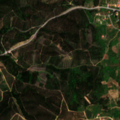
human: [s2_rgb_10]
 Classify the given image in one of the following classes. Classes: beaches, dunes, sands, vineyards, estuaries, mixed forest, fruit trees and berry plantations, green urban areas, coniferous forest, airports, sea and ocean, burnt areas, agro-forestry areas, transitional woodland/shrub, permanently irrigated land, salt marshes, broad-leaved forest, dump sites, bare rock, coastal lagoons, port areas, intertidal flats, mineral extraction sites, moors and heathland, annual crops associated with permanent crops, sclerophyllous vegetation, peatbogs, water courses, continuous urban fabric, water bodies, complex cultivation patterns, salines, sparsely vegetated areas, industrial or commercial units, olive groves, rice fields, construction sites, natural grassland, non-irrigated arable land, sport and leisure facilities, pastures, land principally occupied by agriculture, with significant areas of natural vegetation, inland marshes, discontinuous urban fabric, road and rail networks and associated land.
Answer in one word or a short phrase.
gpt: complex cultivation patterns, broad-leaved forest, transitional woodland/shrub